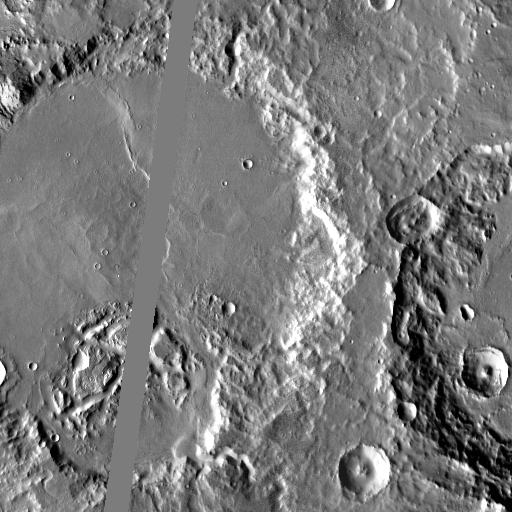
Crater classes present: Background, Other, Layered, Buried, Secondary